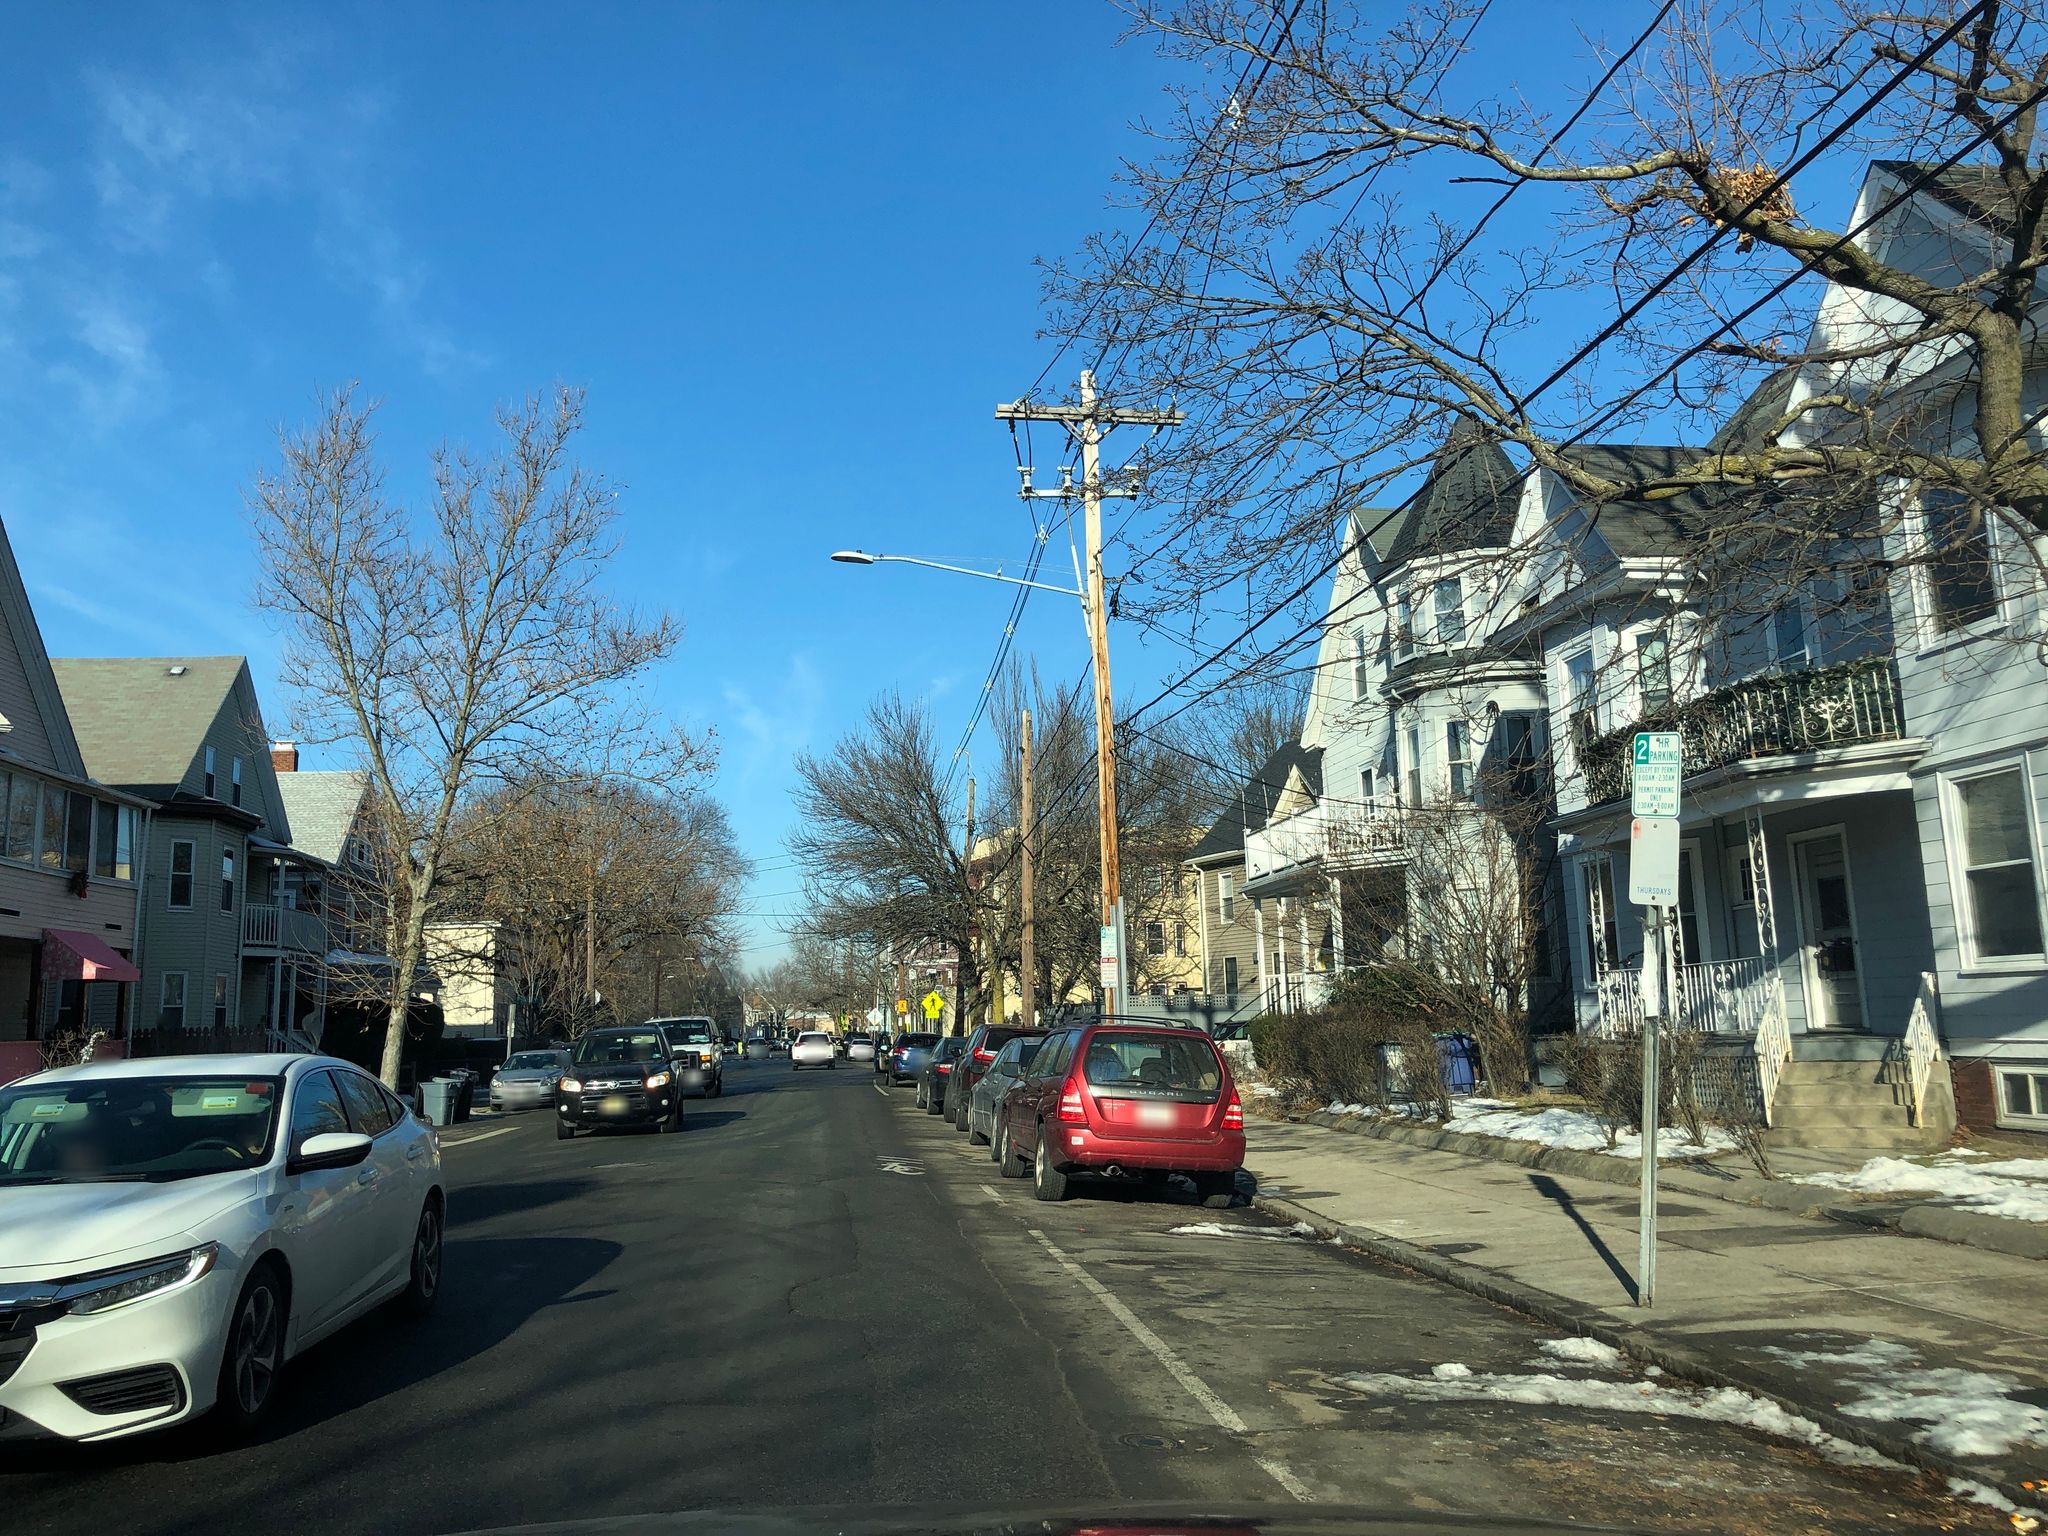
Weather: snowy
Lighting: day
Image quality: good
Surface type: driving surface
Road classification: secondary
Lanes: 2
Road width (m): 21.3
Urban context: urban centre
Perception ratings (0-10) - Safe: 8.92, Lively: 9.33, Beautiful: 5.79, Boring: 4.76, Depressing: 2.37, Wealthy: 6.52